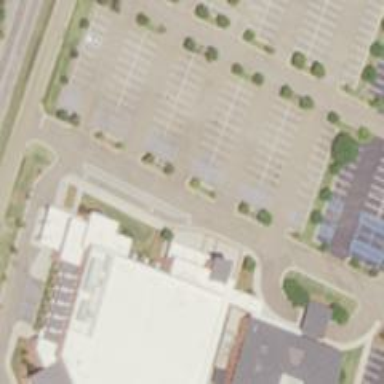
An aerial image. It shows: Parking space is available.